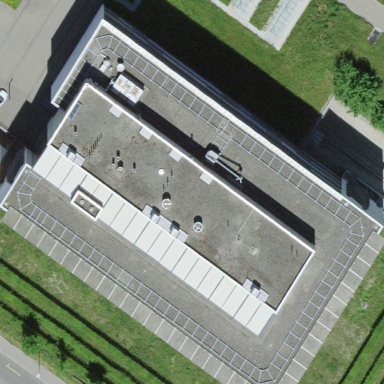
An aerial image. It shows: Public building.